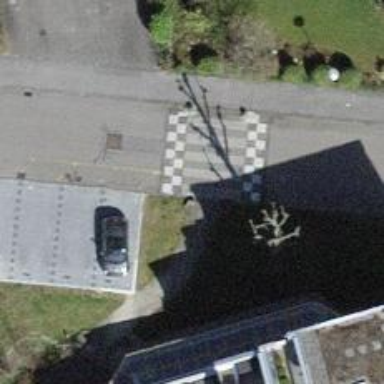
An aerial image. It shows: Uncontrolled zebra crossing on the road.